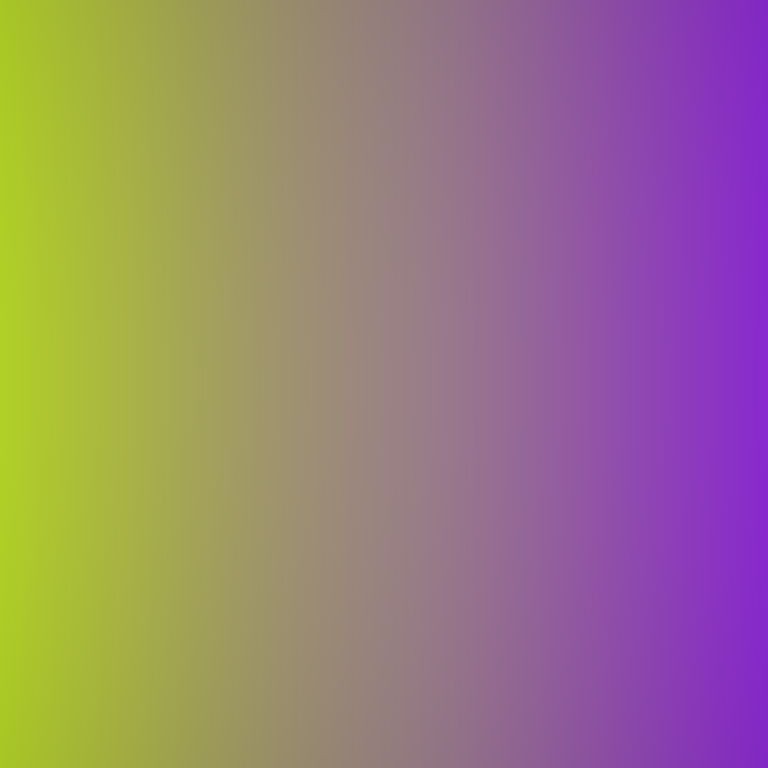
Abstract light effect, smooth gradient from vibrant green to rich purple, calm atmosphere, soft blend, no room, no furniture, no objects.